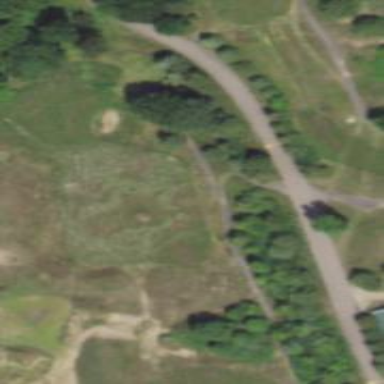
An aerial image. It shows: Grassy area designated as golf fairway.